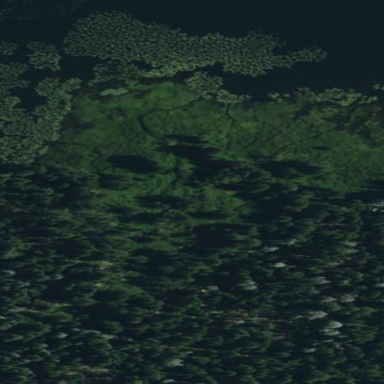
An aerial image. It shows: Wet meadow with wood vegetation.